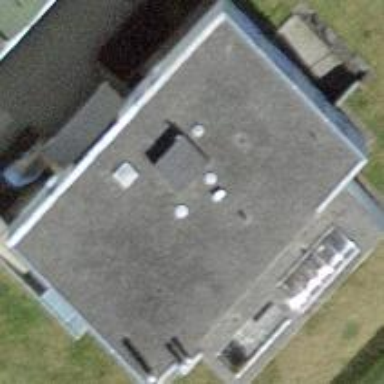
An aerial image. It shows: Building with apartments and flat roof.